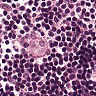
Metastatic tissue present: no